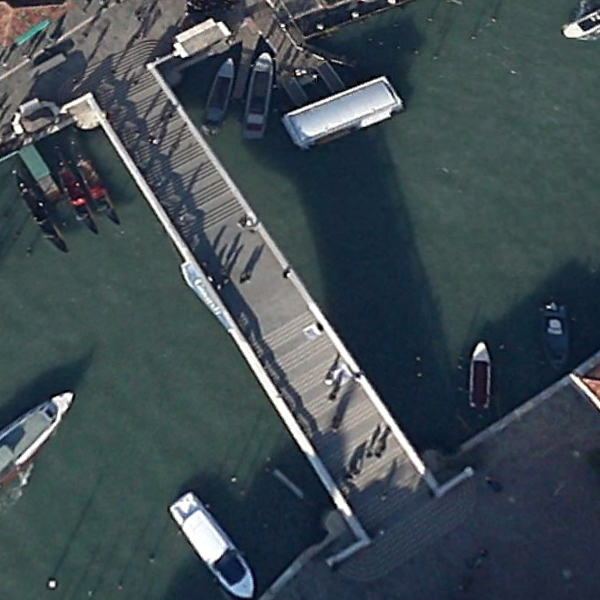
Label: Bridge